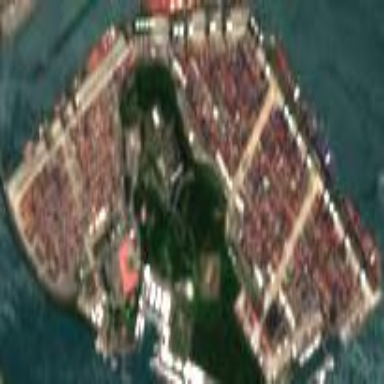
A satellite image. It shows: Industrial area designated as port.